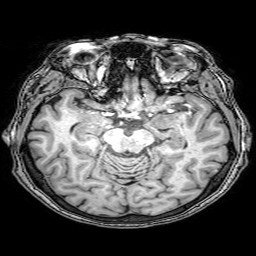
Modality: T1w
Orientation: coronal
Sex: female
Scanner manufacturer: philips
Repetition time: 0.008118 s
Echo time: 0.00371 s